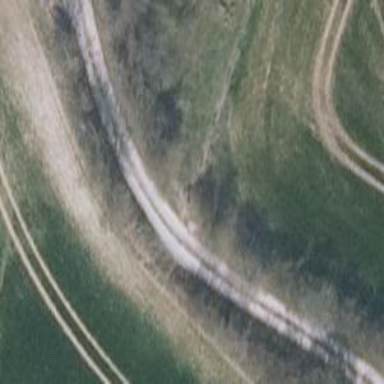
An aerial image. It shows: Concrete track with grade1 tracktype and ruts in the surface.